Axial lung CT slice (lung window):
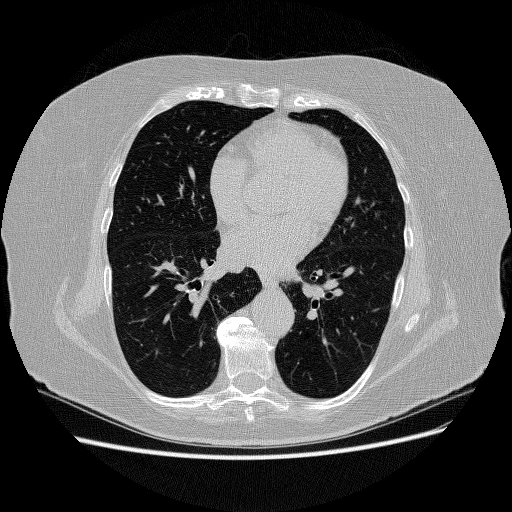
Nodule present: no